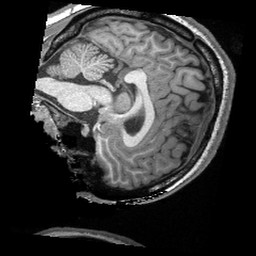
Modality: T1w
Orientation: sagittal
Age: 19
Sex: female